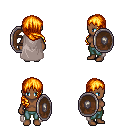
a pixel art fantasy rpg character, female body template, human, dark skin, gray cape, teal pants, light blonde right-swept hairstyle, shield, four views (front, back, left, right), 2x2 character sprite sheet, small pixel art, hard edges, no anti-aliasing